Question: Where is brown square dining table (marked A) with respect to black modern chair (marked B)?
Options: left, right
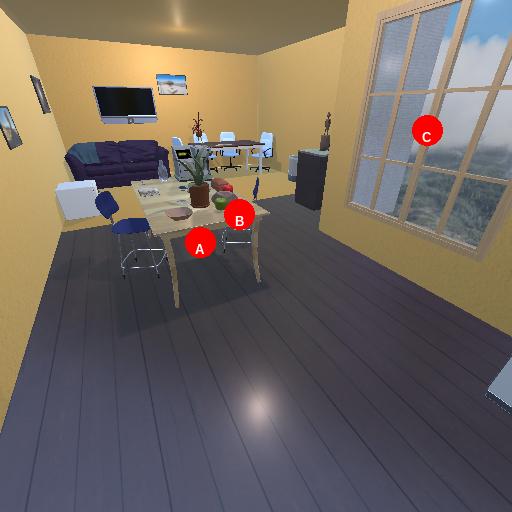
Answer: left